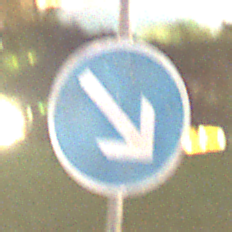
Verkehrszeichen: VorgeschriebeneVorbeifahrtRechts
Umgebung: Outdoor, Suburban
Tageszeit: Night
Wetter: Clear
Licht: Artificial
Jahreszeit: NotSpecified
Kontrast: MediumContrast